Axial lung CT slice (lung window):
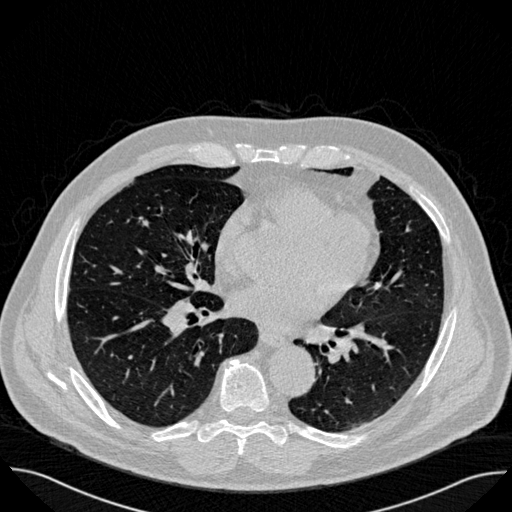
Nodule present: no